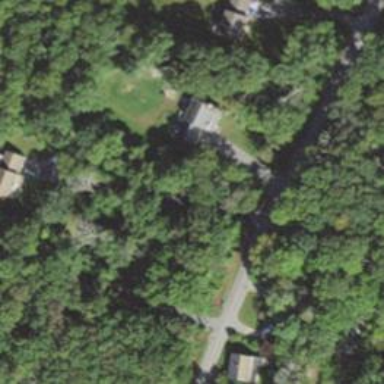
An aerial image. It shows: Residential driveway.